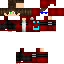
A male human skin with dark skin, wearing brown long hair dressed in a red hoodie and red pants, featuring a closed mouth.